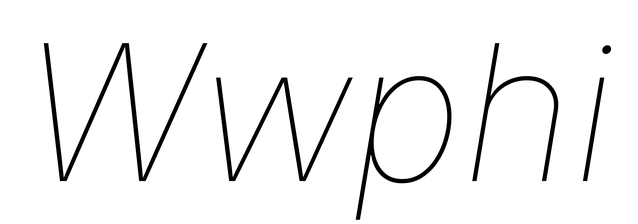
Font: Inter-Italic_Thin_Italic